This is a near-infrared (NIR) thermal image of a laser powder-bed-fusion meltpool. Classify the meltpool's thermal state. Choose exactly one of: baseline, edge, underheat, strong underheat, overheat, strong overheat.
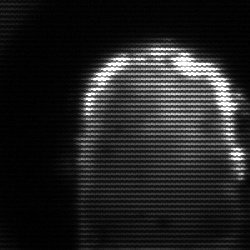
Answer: baseline